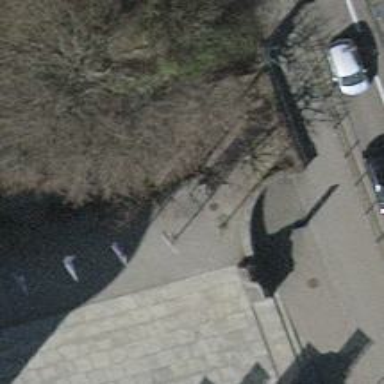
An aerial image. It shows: Concrete bench.